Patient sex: F
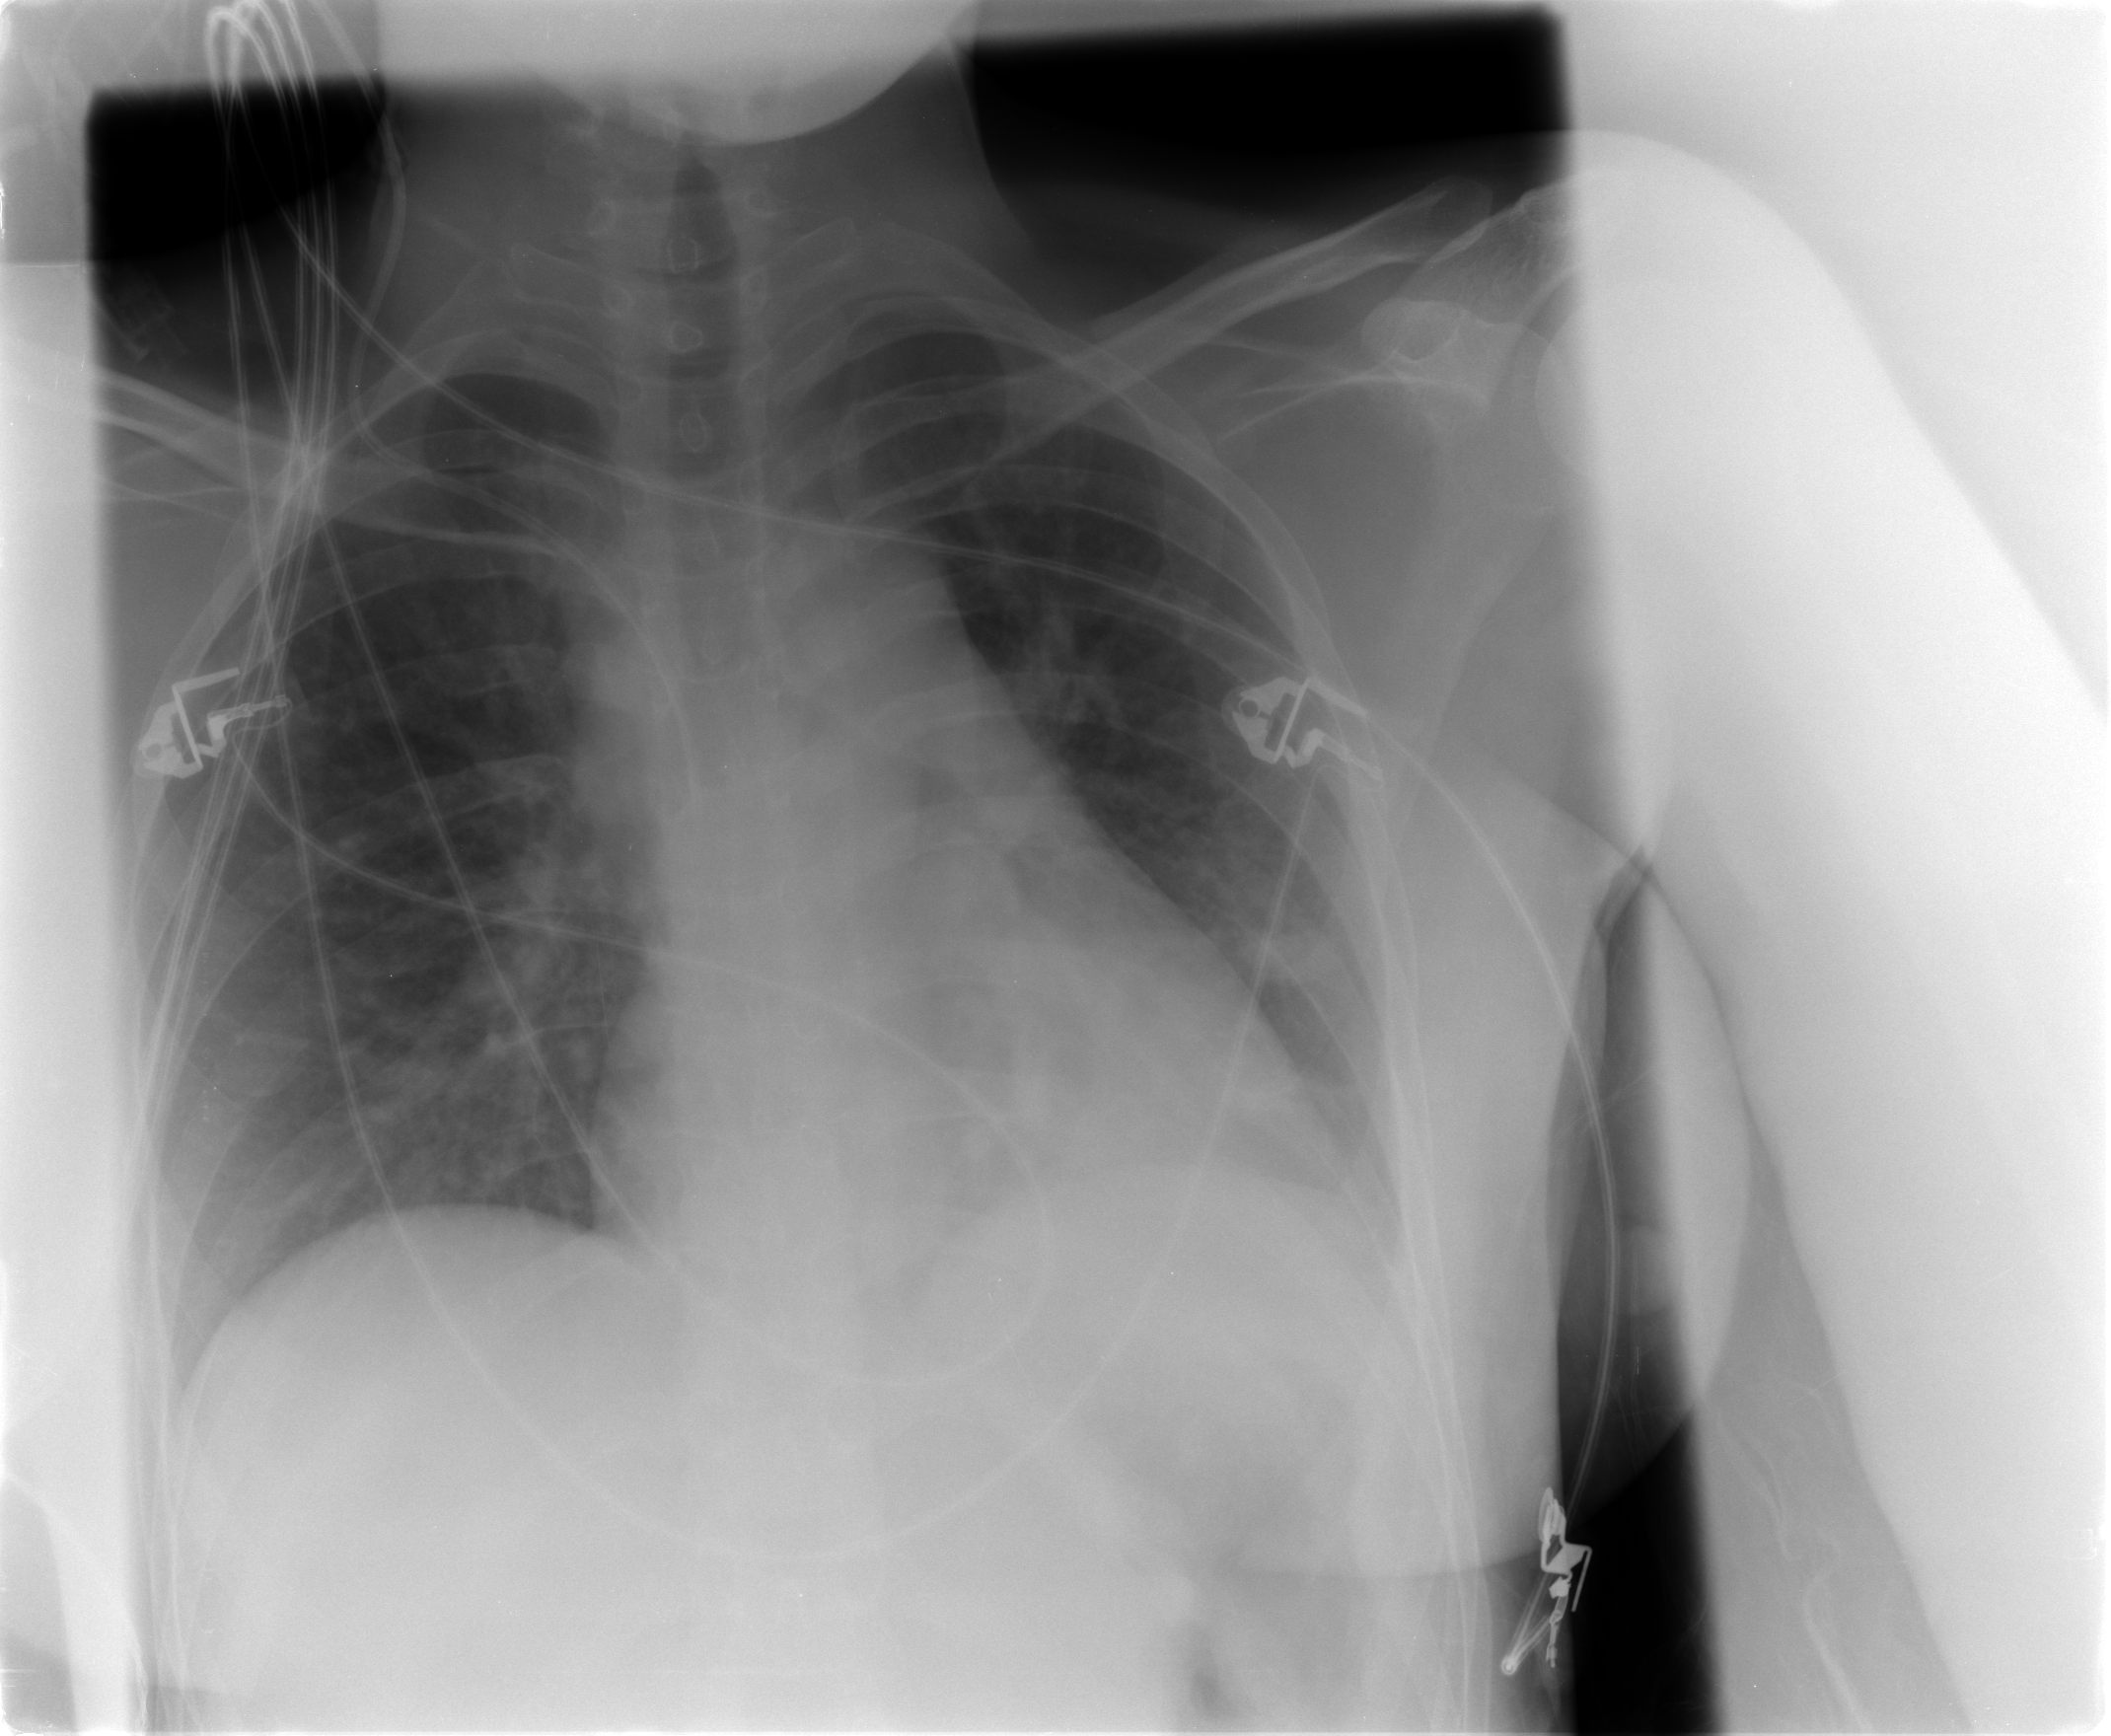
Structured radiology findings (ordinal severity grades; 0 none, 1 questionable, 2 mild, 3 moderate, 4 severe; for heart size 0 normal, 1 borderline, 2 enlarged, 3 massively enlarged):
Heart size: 0
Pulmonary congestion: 2
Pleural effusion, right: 0
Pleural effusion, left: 0
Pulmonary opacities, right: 0
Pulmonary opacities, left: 0
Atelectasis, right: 0
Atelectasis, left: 2